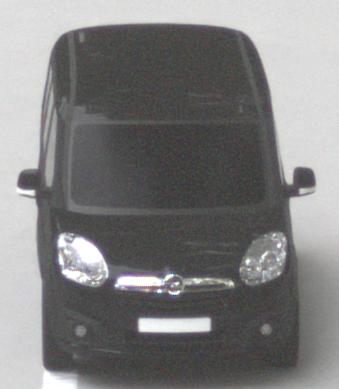
Make: Opel
Model: Combo Combi L1H1 1.4
Detailed model: Combo (D) Combi
Model produced from: 2012/01
Model produced until: 2013/11
Doors: 5
Color: black
Road condition: dry road
Daytime: morning or afternoon
Contrast: low contrast